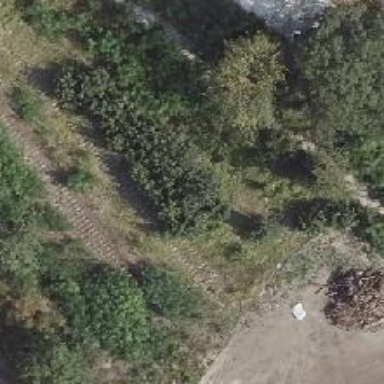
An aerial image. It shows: Abandoned railway.